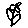
Label: flower